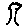
Label: tree